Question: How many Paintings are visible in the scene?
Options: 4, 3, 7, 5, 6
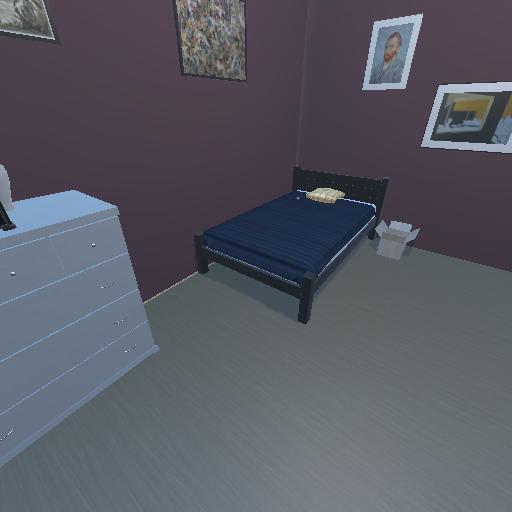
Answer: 4